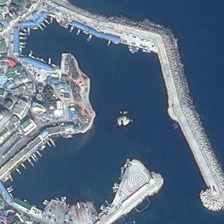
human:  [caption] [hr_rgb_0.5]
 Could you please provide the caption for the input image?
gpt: this is a port with high quality for its twisting coastline and deep water .

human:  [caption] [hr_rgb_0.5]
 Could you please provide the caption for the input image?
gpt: this is a port with high quality for its twisting coastline and deep water .

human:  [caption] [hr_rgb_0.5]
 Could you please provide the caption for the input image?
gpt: a port with several boats is near many buildings .

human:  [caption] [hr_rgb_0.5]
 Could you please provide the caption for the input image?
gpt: a port with several boats is near many buildings .

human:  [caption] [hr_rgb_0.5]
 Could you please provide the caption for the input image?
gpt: a port with several boats is near many buildings .